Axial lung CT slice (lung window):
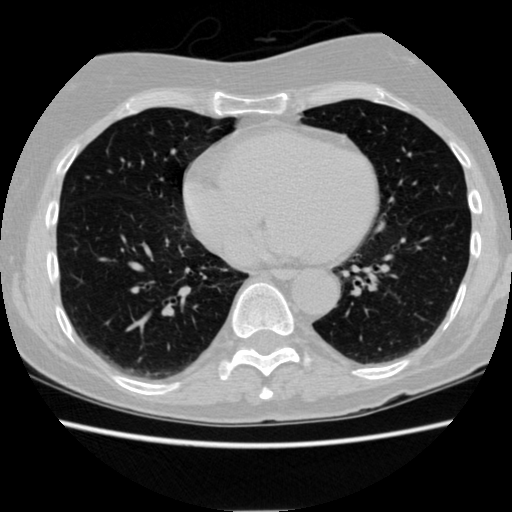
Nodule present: no